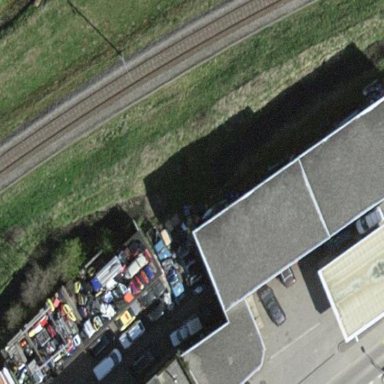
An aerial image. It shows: Residential building with car repair shop.